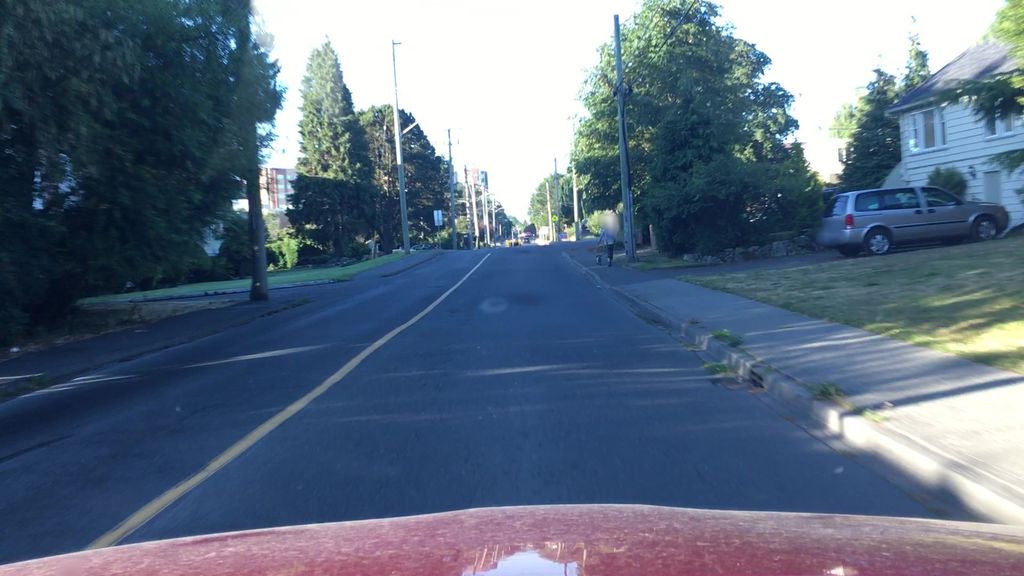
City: victoria